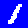
Digit: 1